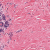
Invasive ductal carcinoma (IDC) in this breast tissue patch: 0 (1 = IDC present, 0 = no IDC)